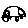
Label: car